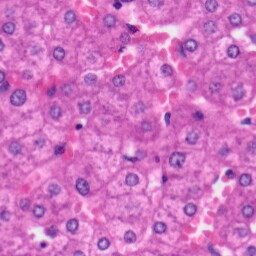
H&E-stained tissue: Liver